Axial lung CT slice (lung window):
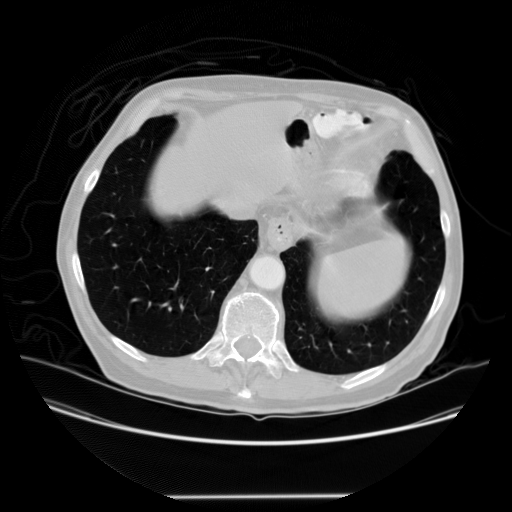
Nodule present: no